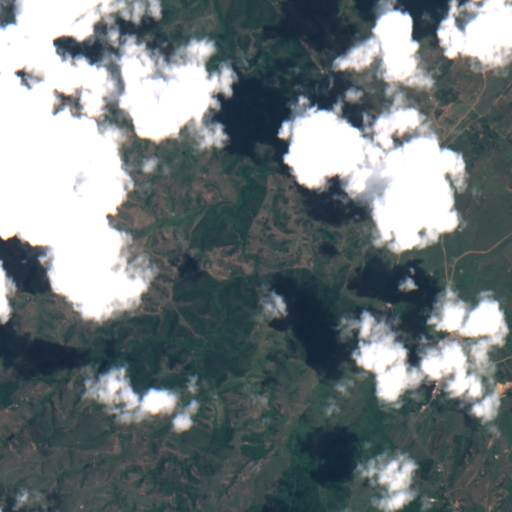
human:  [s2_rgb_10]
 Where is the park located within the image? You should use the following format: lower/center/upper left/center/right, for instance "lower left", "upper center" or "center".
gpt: The park is located in the center right of the image.
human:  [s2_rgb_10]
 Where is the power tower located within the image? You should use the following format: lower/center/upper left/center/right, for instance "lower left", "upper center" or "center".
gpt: The power tower is located in the upper left of the image.
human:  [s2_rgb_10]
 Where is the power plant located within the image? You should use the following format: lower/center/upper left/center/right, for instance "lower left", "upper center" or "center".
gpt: There is no power plant in the image.